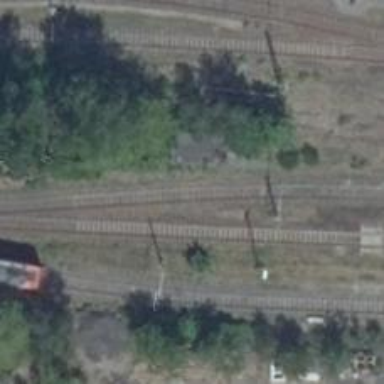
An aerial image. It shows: Railway yard with electrified contact lines.